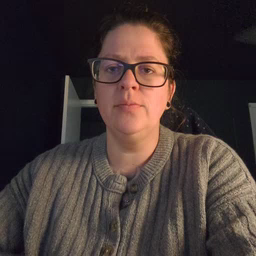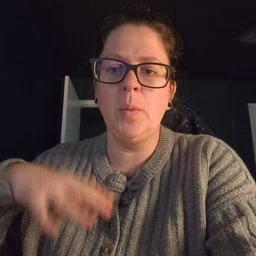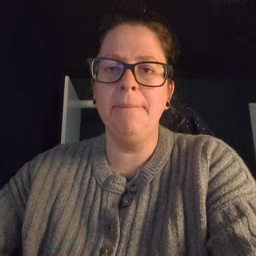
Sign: drop